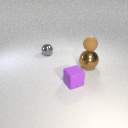
large brown metal sphere in front of small gray metal sphere